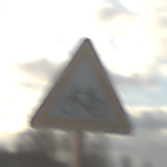
Verkehrszeichen: RadverkehrRechts
Umgebung: Outdoor, RoadRail
Tageszeit: SunriseSunset
Wetter: PartlyCloudy
Licht: Natural
Jahreszeit: NotSpecified
Kontrast: LowContrast